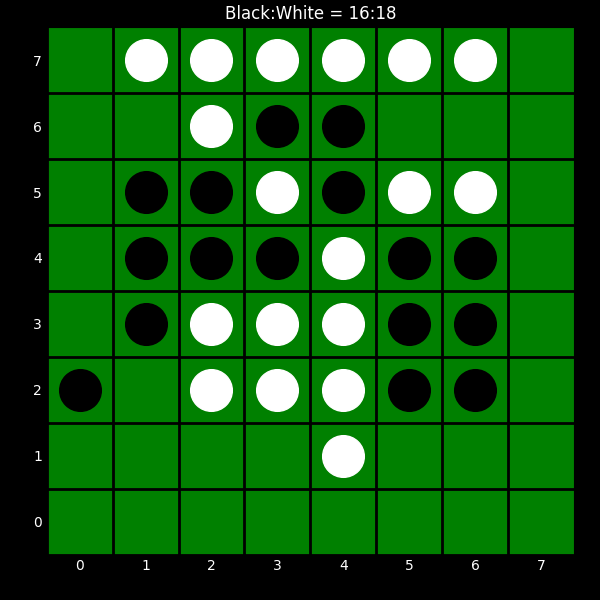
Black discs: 16
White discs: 18